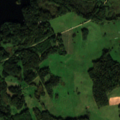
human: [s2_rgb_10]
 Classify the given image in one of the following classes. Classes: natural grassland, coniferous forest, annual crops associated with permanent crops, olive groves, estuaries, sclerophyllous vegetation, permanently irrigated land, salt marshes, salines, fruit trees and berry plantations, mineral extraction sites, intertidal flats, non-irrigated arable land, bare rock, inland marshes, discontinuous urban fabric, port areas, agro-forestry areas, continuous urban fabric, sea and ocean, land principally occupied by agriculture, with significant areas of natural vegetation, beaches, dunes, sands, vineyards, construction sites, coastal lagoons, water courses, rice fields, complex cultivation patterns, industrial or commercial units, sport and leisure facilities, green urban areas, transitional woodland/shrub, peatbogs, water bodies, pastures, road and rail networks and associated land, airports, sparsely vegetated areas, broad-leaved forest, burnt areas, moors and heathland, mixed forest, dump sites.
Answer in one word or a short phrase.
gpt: pastures, complex cultivation patterns, broad-leaved forest, mixed forest, transitional woodland/shrub, water bodies